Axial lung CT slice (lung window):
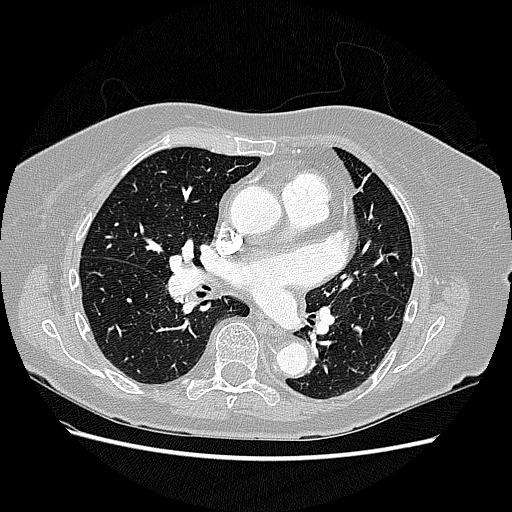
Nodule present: no